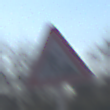
Verkehrszeichen: Arbeitsstelle
Umgebung: Outdoor, Nature
Tageszeit: MorningAfternoon
Wetter: PartlyCloudy
Licht: Natural
Jahreszeit: NotSpecified
Kontrast: HighContrast